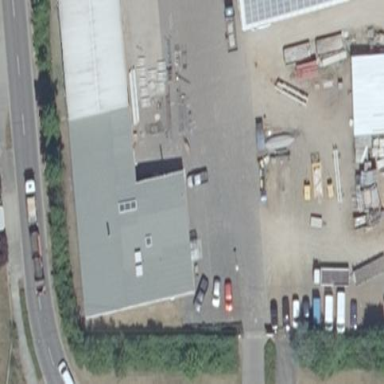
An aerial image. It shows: Industrial building.